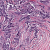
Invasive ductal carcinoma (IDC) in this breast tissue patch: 1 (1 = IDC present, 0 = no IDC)